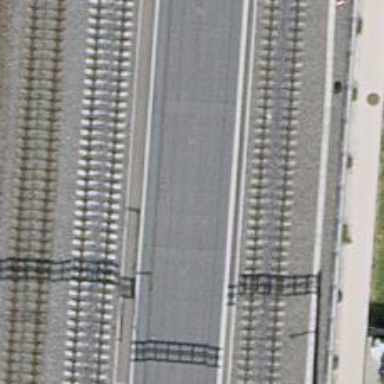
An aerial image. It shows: Public transport station located at railway halt.